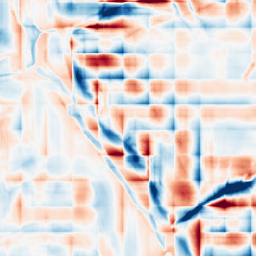
Category: wavelet
Decomposition family: wavelet_dwt
Decomposition parameters: wavelet: db2
level: 5
Upsampling method: linear_exact
Upsampling parameters: scale: 4
Upsampling scale: 4